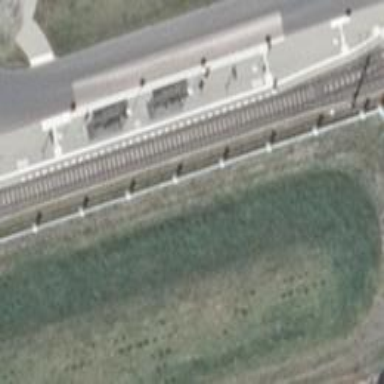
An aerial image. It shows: Tram stop.